Question: In a dataset like this one

what code should I use if I want to make a vector of
'''
x <- 1: max (day)/ID
'''
? So 'x' will be
'''
1:7 for B1
1:11 for B2
1:22 for B3
'''
I tried
'''
max_day <- summaryBy(day ~ ID , df ,FUN=max) # to extract the maximum day per ID
df<- merge (df, max_day) ## to create another column with the maximum day
max_day<- unique(df[,c("ID", " day.max")]) ## to have one value (max) per ID
##& Finlay the vector
x <- 1: (max_day$day.max)
'''
I got this message
> '''
Warning message:
In 1:(max_day$day.max) :
numerical expression has 11134 elements: only the first used
'''
Any suggestions?
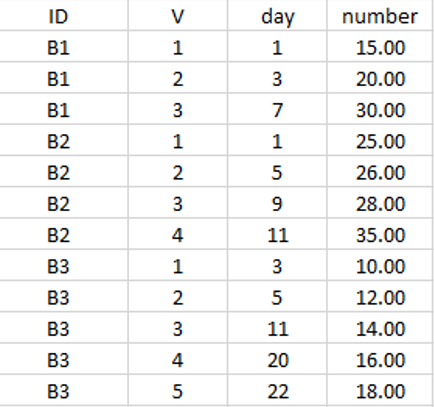
Answer: 'tapply(df$day, df$ID, function(x) 1:max(x))'